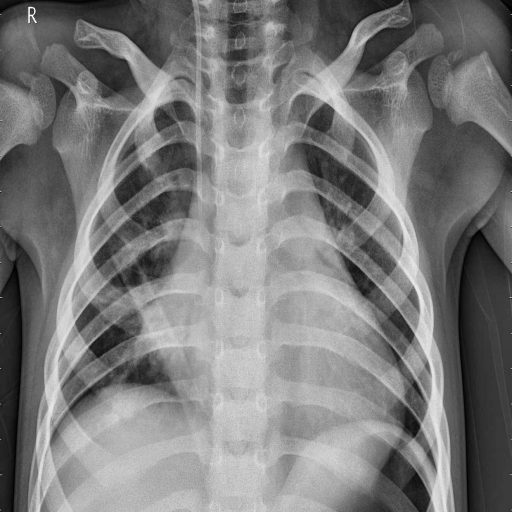
Finding: PNEUMONIA